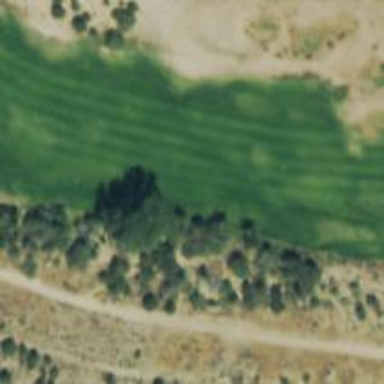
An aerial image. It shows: Golf hole.